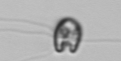
Label: flagellate_morphotype1